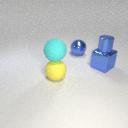
large cyan rubber sphere above large yellow rubber sphere